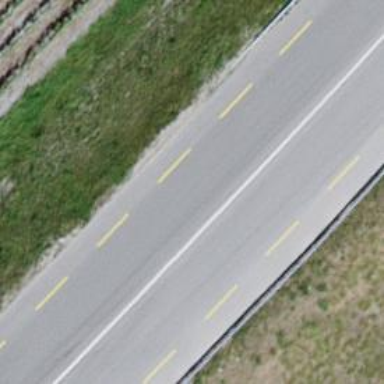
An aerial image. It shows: Primary highway with asphalt surface and designated lane for cyclists.